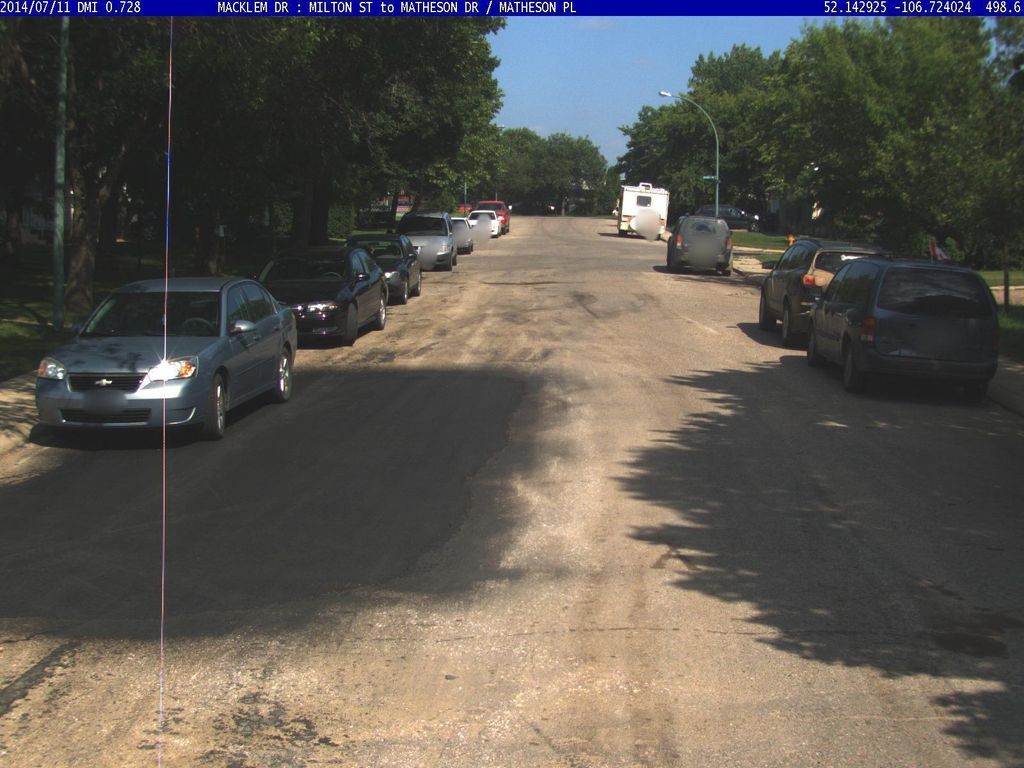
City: saskatoon